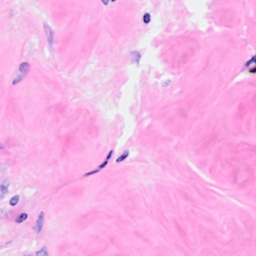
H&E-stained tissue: Breast